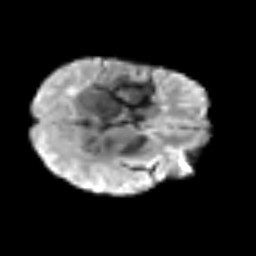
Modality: T2w
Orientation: axial
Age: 31
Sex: female
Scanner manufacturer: siemens
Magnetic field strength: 3 T
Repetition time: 3.2 s
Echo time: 0.081 s